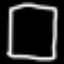
Label: square